Field crop: tomato
Growth stage: 2
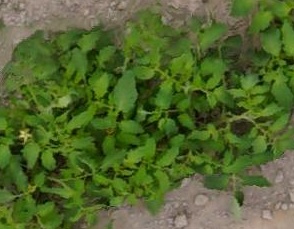
Species: tomato